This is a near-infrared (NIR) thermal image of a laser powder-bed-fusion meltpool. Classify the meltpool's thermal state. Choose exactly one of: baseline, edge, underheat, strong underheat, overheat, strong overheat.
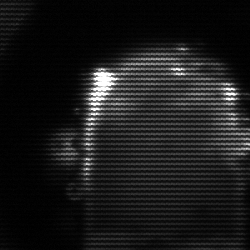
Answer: baseline